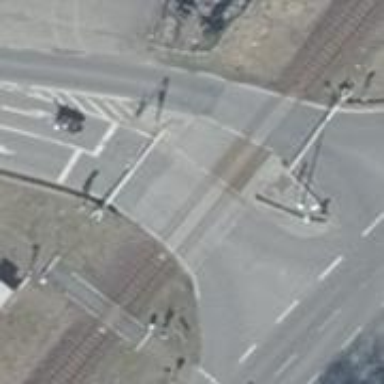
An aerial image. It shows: Railway level crossing.